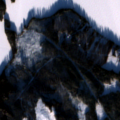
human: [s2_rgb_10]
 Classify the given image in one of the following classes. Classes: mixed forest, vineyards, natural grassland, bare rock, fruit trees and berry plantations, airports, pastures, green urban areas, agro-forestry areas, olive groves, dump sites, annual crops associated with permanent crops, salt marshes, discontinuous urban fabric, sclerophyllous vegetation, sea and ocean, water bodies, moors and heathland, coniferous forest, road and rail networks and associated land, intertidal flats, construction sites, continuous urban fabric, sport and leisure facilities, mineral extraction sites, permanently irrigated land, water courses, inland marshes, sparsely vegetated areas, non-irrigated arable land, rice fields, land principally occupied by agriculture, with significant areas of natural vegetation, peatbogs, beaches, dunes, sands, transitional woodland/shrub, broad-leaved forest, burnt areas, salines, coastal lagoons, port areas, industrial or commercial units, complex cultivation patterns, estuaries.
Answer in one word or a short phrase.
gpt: coniferous forest, mixed forest, transitional woodland/shrub, water bodies